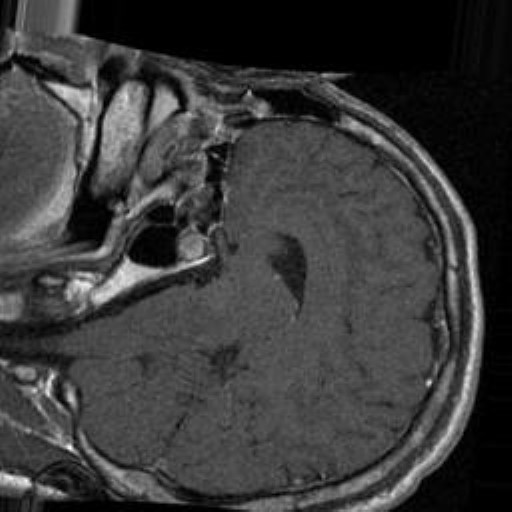
Label: brain_tumor